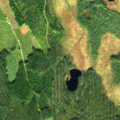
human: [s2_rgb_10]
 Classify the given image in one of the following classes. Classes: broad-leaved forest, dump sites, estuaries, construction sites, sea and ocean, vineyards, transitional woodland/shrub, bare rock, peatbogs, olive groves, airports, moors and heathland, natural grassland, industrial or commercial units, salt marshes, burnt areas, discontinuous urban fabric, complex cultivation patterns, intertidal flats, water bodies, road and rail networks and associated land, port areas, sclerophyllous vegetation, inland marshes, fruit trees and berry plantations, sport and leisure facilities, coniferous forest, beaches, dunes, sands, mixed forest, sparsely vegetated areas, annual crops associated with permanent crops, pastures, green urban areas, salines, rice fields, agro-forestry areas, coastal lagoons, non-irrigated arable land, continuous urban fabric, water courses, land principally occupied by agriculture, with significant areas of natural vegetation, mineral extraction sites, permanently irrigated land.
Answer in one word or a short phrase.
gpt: coniferous forest, transitional woodland/shrub